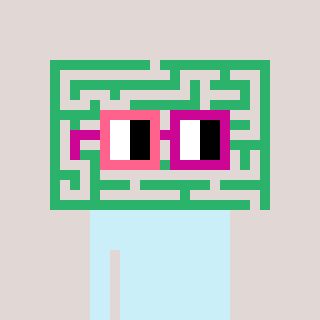
a pixel art character with square pink and red glasses, a maze-shaped head and a orange-colored body on a warm background